Interaction volume radius: 5 \u00c5
Interaction volume height: 10 \u00c5
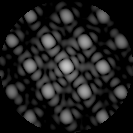
Disorder parameter: 0.0885